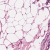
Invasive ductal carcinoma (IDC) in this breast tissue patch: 0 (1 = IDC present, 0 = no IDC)